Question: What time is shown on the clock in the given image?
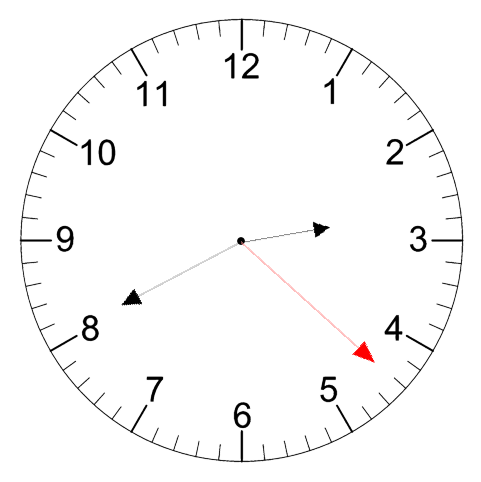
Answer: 02:40:22